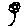
Label: flower